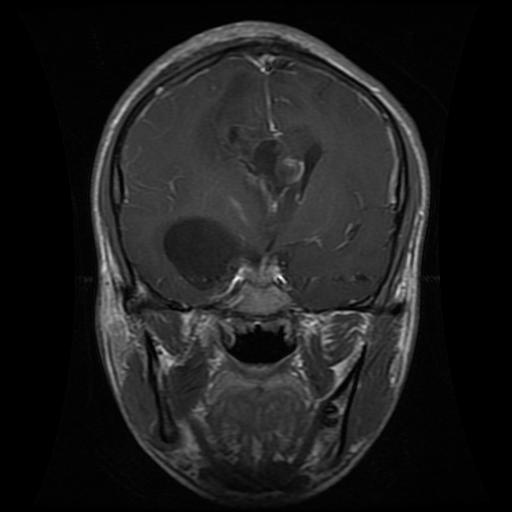
Label: glioma